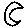
Label: moon